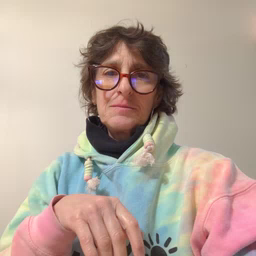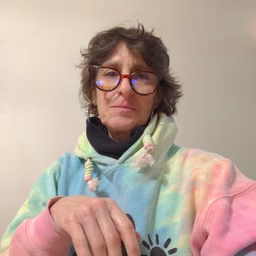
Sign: beside